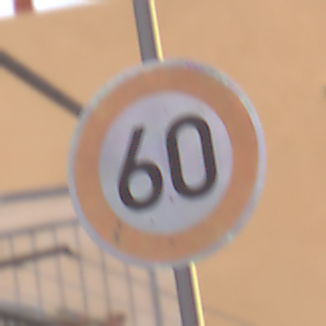
Verkehrszeichen: Geschwindigkeit60
Umgebung: Outdoor, Urban
Tageszeit: Midday
Wetter: Overcast
Licht: Natural
Jahreszeit: NotSpecified
Kontrast: LowContrast